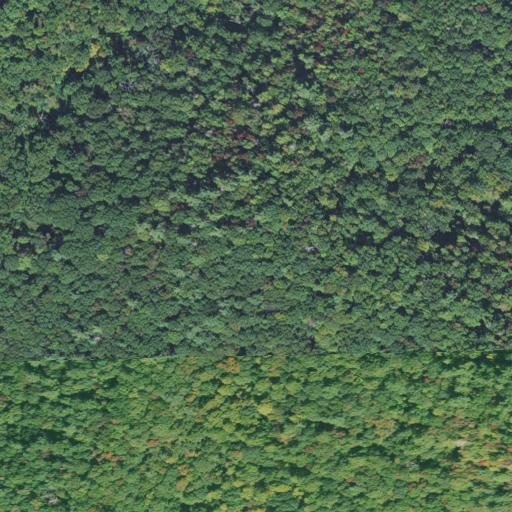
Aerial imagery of mountain in North Carolina named Glade Mountain containing mixed forest and deciduous forest